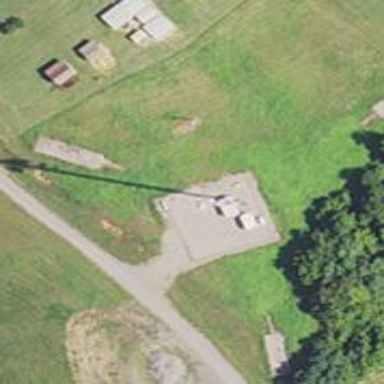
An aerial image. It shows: Mast tower used for communication.